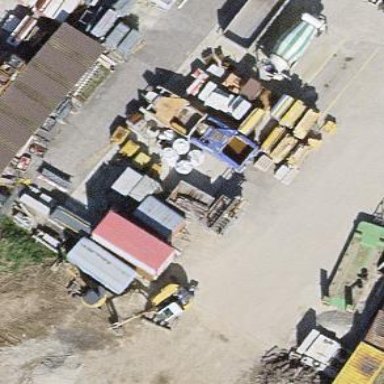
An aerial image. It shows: Shed building.